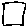
Label: square